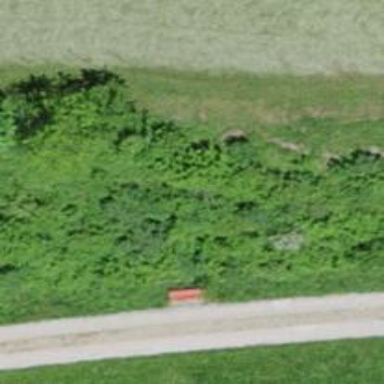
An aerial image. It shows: Bench for seating.